Field crop: maize
Growth stage: 2
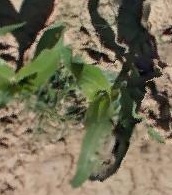
Species: maize